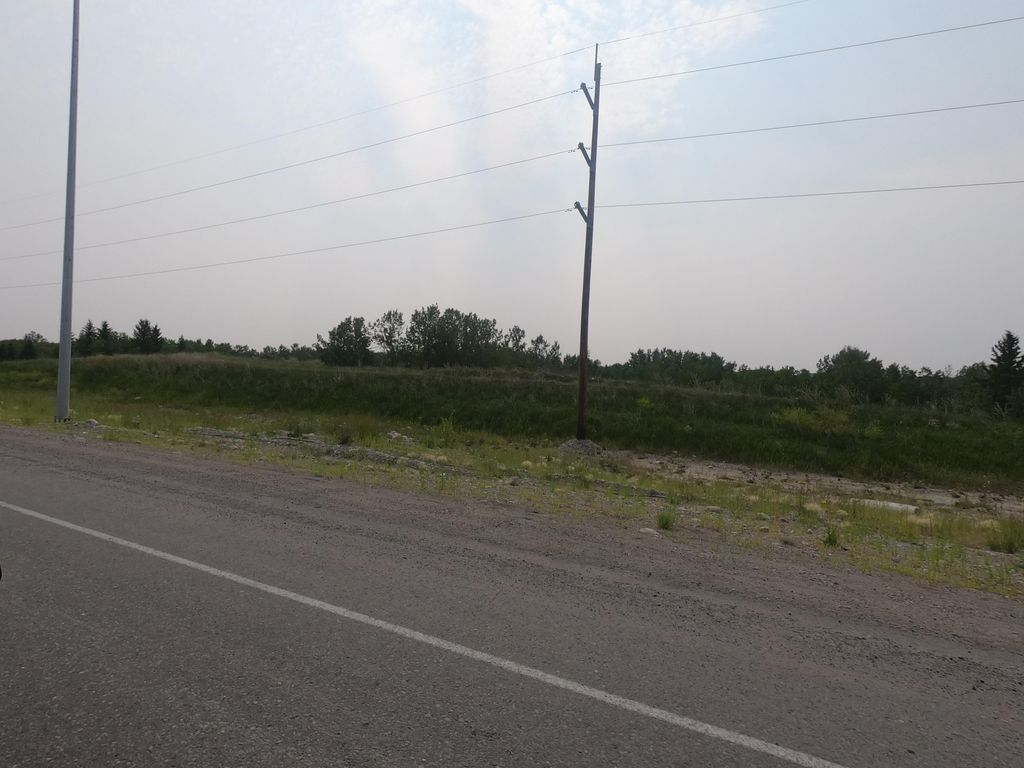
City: calgary